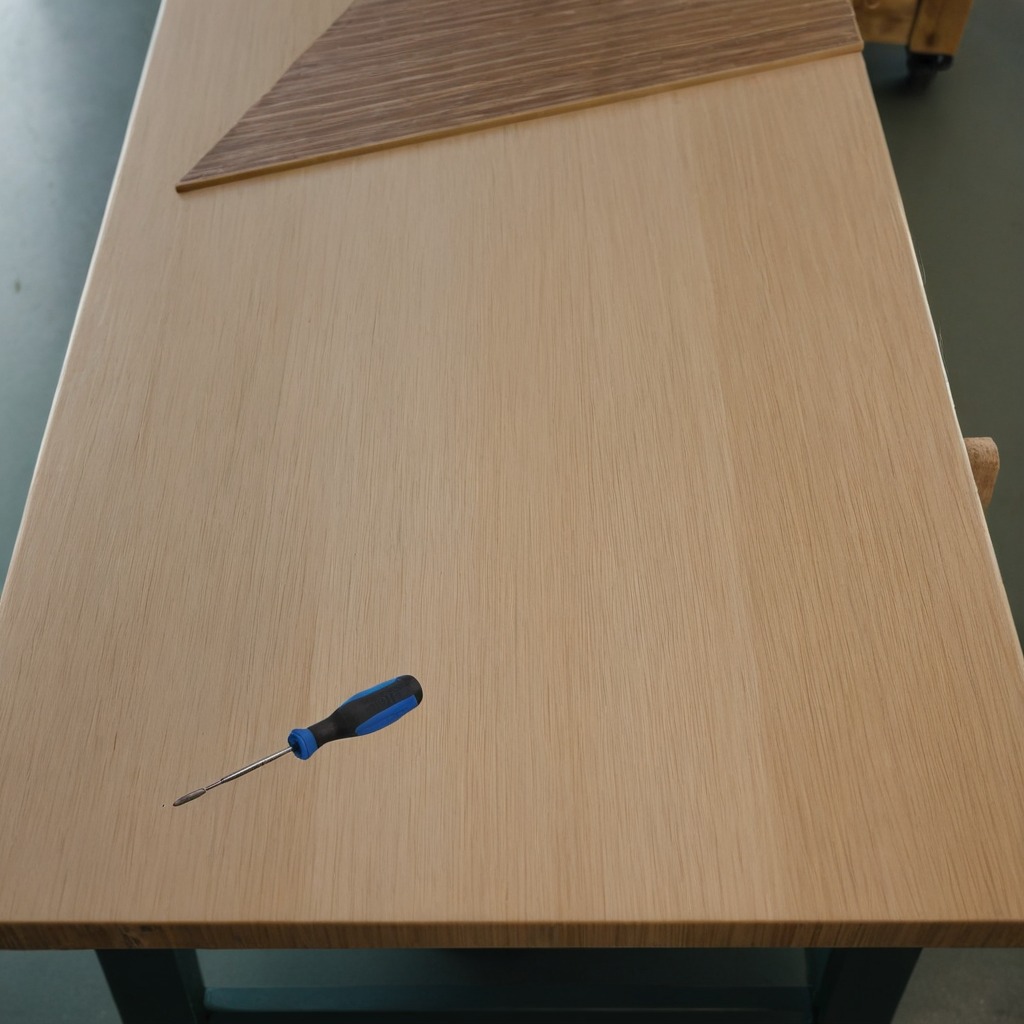
A screwdriver is lying on a workbench inside a coastal fishing gear workshop.